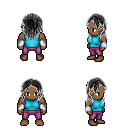
a pixel art fantasy rpg character, male body template, human, dark skin, teal sleeveless shirt, magenta pants, gray long hairstyle, white cloth bracers, four views (front, back, left, right), 2x2 character sprite sheet, small pixel art, hard edges, no anti-aliasing